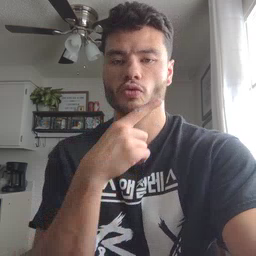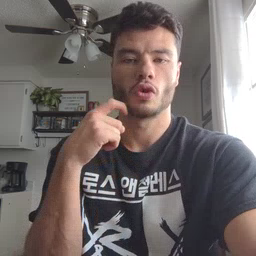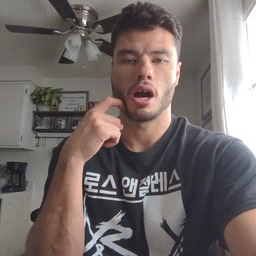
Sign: dry